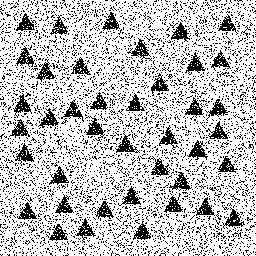
Squares: 0
Triangles: 40
Stars: 0
Total shapes: 40